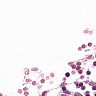
Metastatic tissue present: no